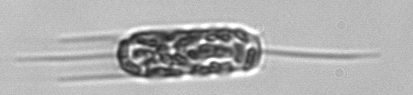
Label: Ditylum_brightwellii